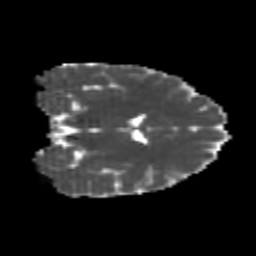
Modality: MD
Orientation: coronal
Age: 24
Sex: female
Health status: healthy
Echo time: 0.074 s